Question: I've built a top navigation prototype which needs to have an overlay (transparent PNG) image on top of it. It currently covers about 1/3 of the links.

Is there any way I can make the top 1/3 of the links respond even-though there's a '<div />' covering them partly? The overlay won't contain anything clickable it's only a design feature.
I've never done this and wouldn't imagine it's possible but I look forward to being proven wrong.
'Javascript/jQuery' not preferred but will use as a last resort.
<URL>, it directly mimics the structure of my current code.
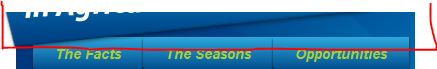
Answer: Yes, this using !
'''
div.overlay {
pointer-events: none;
}
'''
Compatibility for IE (<URL> is still non-existent so a conditional CSS statement is required:
'''
<!--[if IE]>
<style type="text/css">
.overlay {
background: none !important;
}
</style>
<![endif]-->
'''
If using an overlay div with CSS gradient background the above is enough. If using a transparent image (png, gif, etc), you'll need to add this to your conditional statement:
'''
filter: progid:DXImageTransform.Microsoft.AlphaImageLoader(src='file-name.png', sizingMethod='scale');
'''
Hope that helps.